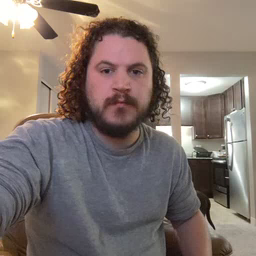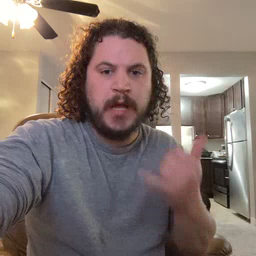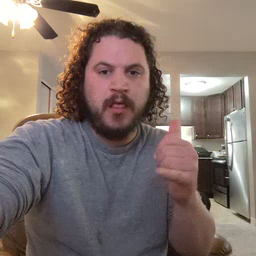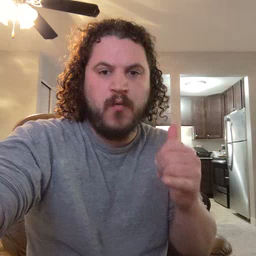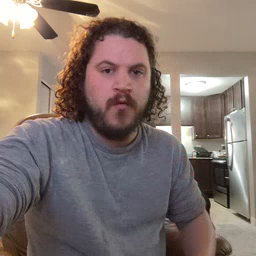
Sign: yellow